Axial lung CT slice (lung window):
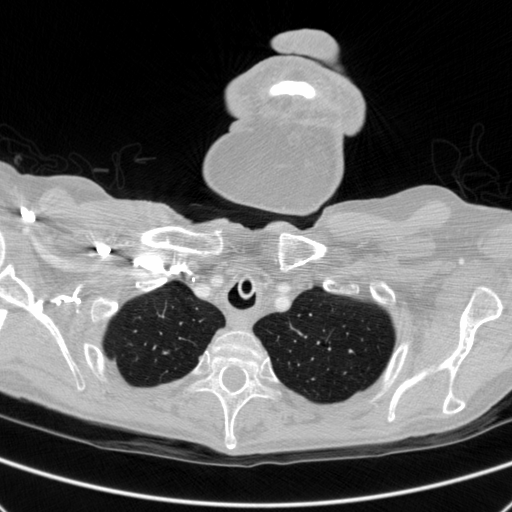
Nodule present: no